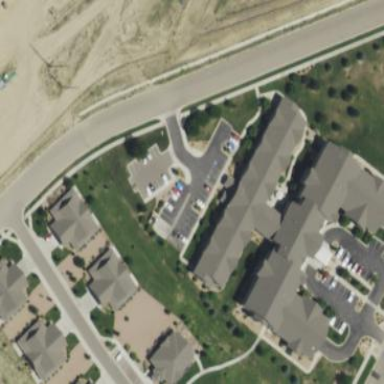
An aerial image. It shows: Residential building.